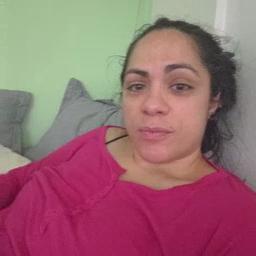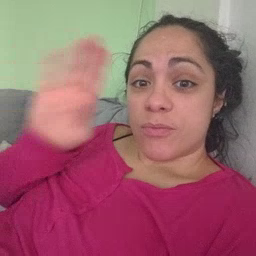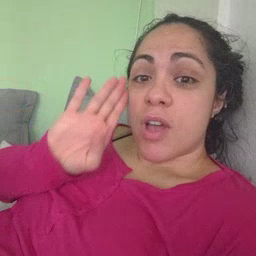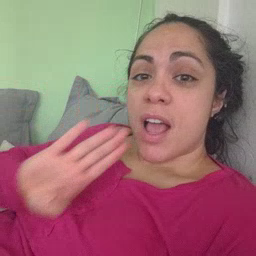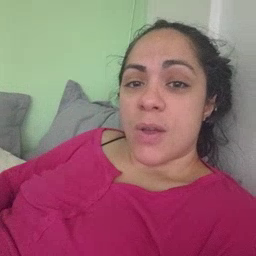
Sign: brown